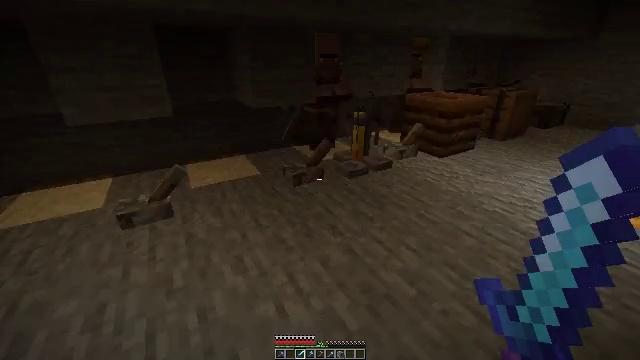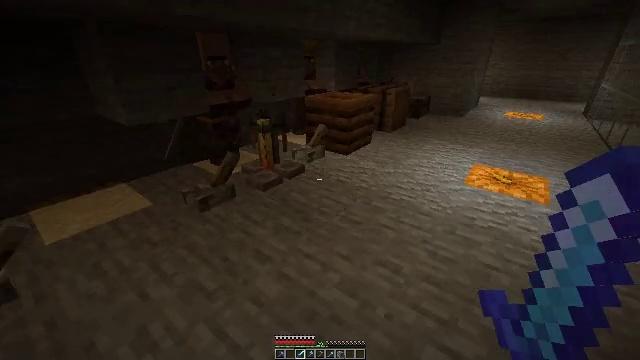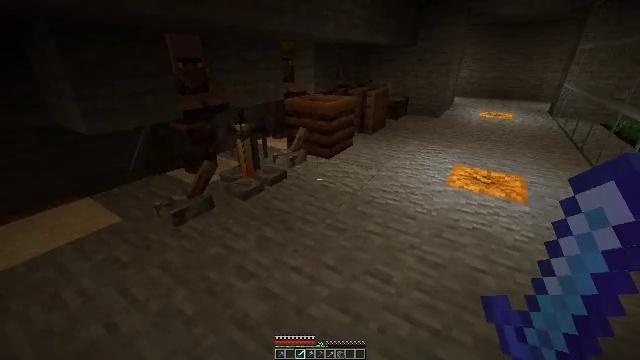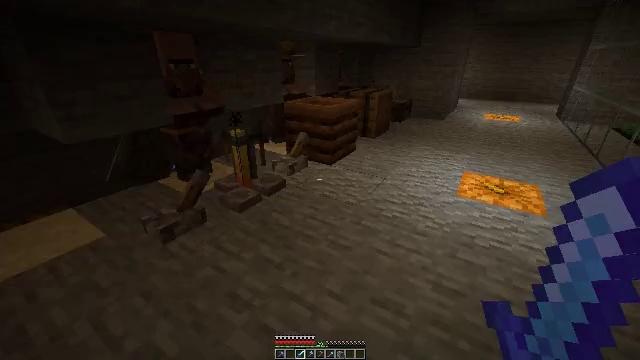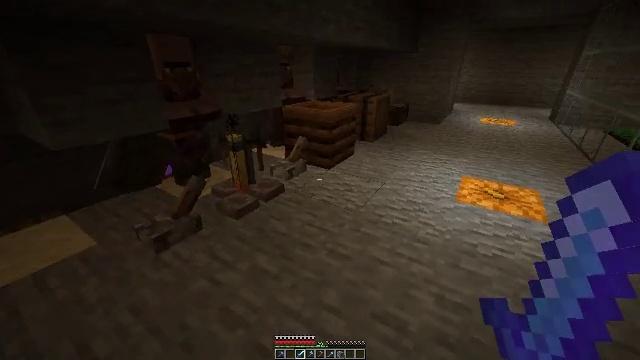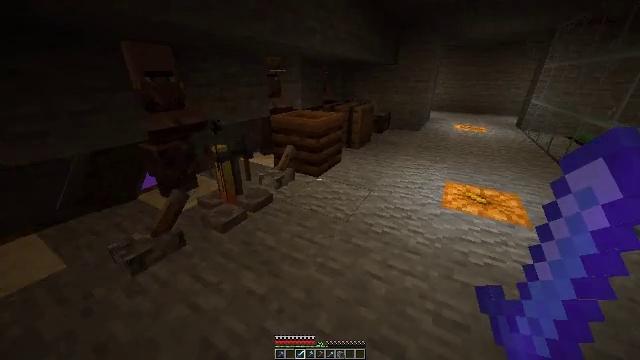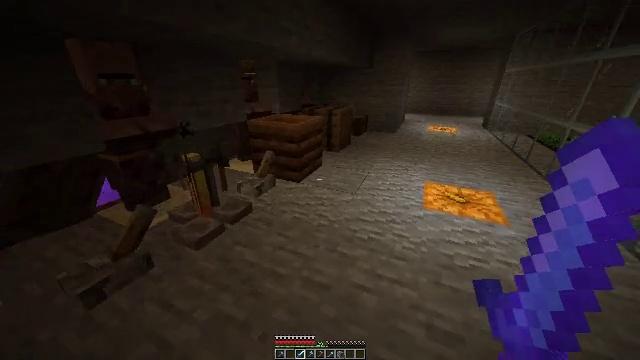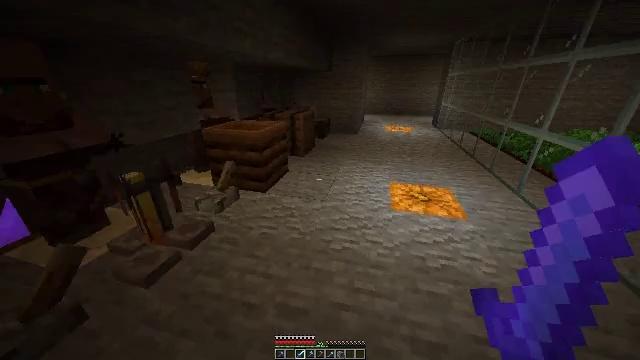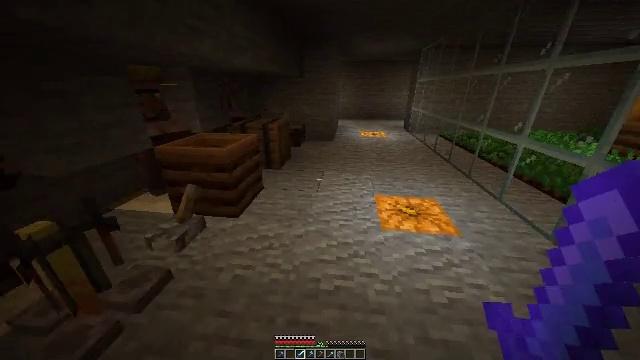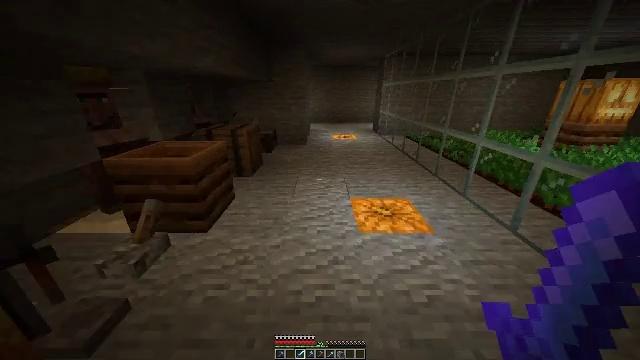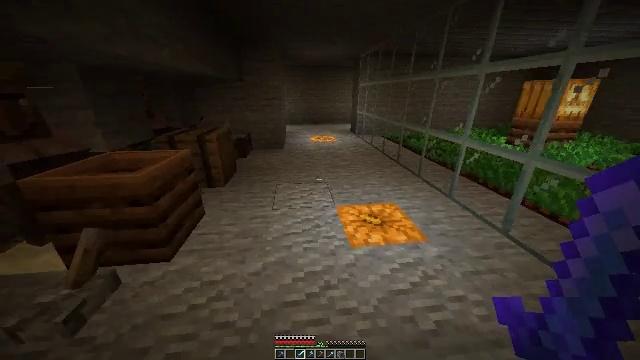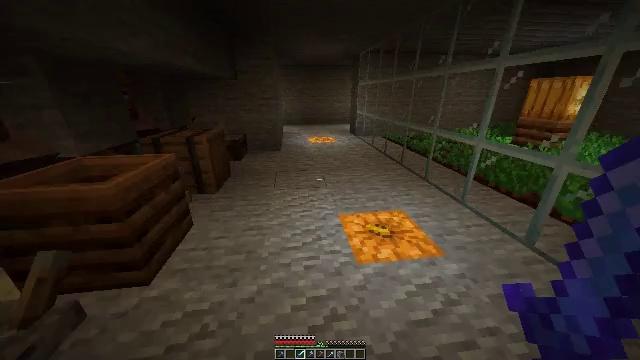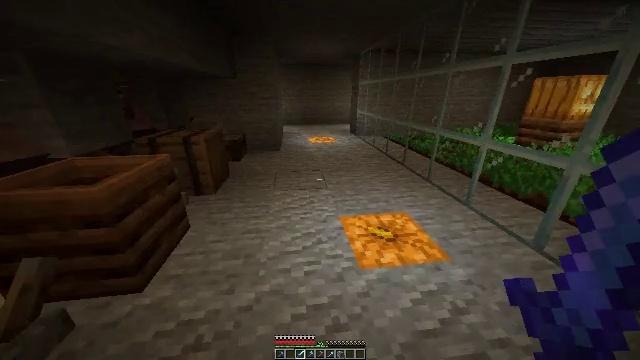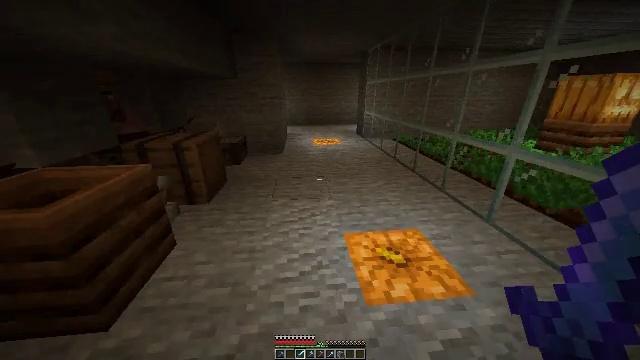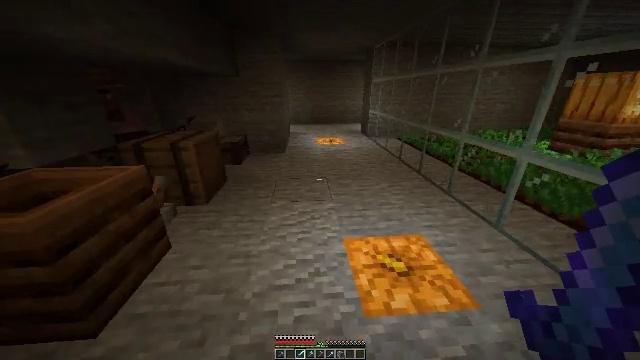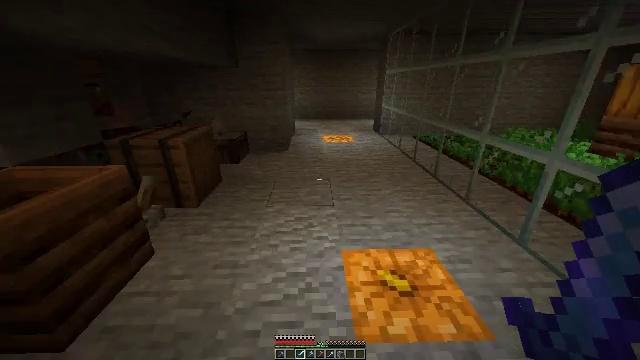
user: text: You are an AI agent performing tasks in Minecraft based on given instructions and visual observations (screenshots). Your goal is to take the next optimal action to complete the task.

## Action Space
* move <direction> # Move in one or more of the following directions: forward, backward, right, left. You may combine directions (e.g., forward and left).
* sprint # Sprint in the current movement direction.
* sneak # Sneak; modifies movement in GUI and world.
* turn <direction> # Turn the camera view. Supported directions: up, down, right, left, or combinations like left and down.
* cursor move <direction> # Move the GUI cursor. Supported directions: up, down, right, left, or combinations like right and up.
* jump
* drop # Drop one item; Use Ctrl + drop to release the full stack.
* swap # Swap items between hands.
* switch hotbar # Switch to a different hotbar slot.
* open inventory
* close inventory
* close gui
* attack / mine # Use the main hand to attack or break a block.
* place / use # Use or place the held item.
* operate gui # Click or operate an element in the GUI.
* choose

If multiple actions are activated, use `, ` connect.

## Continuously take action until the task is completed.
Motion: motion action
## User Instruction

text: Remove and gather vines.
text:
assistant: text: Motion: move forward, turn right
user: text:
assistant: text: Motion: move forward, turn right
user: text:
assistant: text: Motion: move forward, sprint
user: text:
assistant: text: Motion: move forward, sprint
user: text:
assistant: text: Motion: move forward, sprint, turn right
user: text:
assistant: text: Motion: move forward, turn right
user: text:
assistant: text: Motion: move forward, turn right
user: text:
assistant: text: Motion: move forward, turn right
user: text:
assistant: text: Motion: move forward, turn right
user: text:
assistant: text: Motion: move forward, turn right
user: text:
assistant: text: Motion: move forward
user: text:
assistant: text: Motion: move forward
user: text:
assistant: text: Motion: move right, turn left
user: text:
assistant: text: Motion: move right, turn left
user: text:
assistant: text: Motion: move right, turn left
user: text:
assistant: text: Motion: move right, turn left
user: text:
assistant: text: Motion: move right, turn left and down
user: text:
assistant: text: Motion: move right, turn left and down
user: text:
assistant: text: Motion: move right, turn left
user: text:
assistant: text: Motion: move right, turn left
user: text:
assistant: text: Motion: move right, turn left
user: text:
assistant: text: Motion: move right, turn left
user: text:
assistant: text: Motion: move right, turn left
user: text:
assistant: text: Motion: turn left
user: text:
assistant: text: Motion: turn left
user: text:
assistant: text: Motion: turn left and up
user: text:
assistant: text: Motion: turn left and up
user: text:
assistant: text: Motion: no_op
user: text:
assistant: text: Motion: no_op
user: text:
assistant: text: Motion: no_op